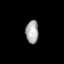
Tissue: prostate
Cell type: T cells
Senescence score: 0.2712
Nuclear area (px): 293
Mean DAPI intensity: 165.355